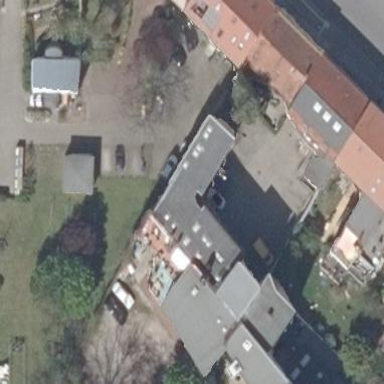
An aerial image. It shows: Building with skillion roof shape.